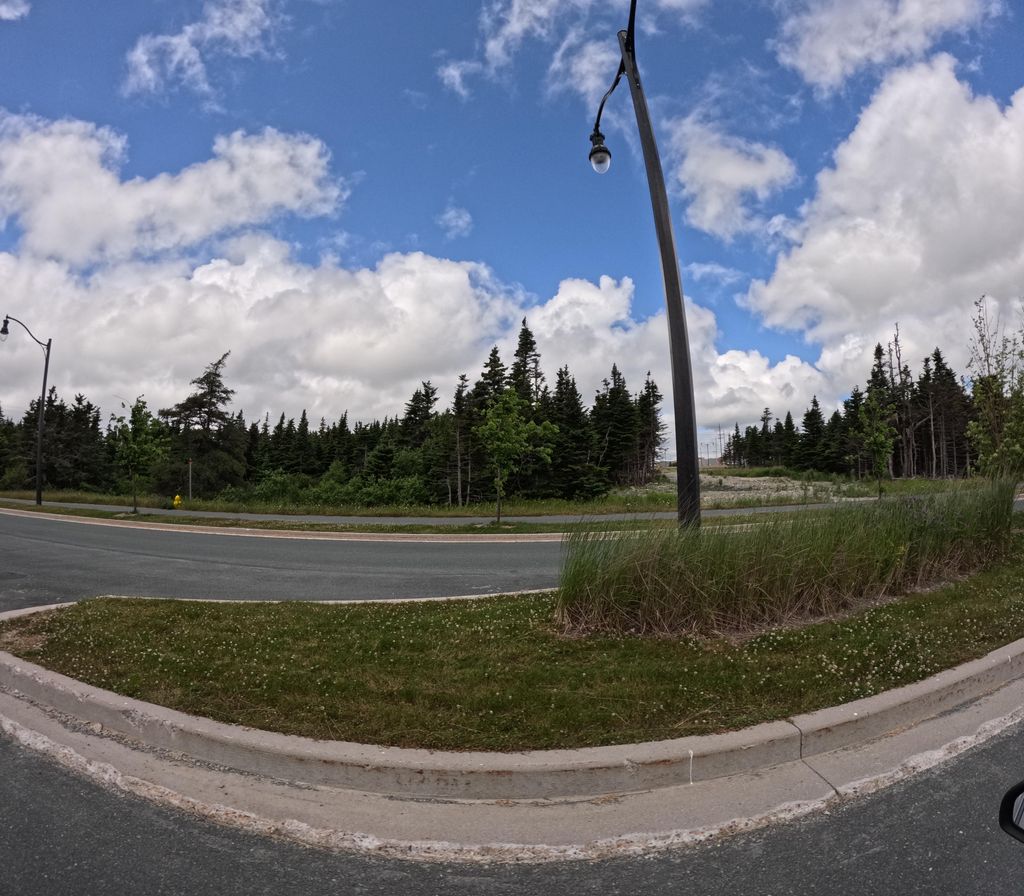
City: st_johns